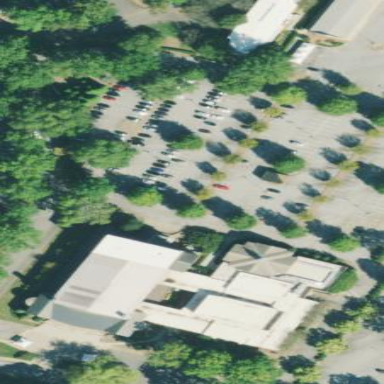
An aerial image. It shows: Parking area with surface.